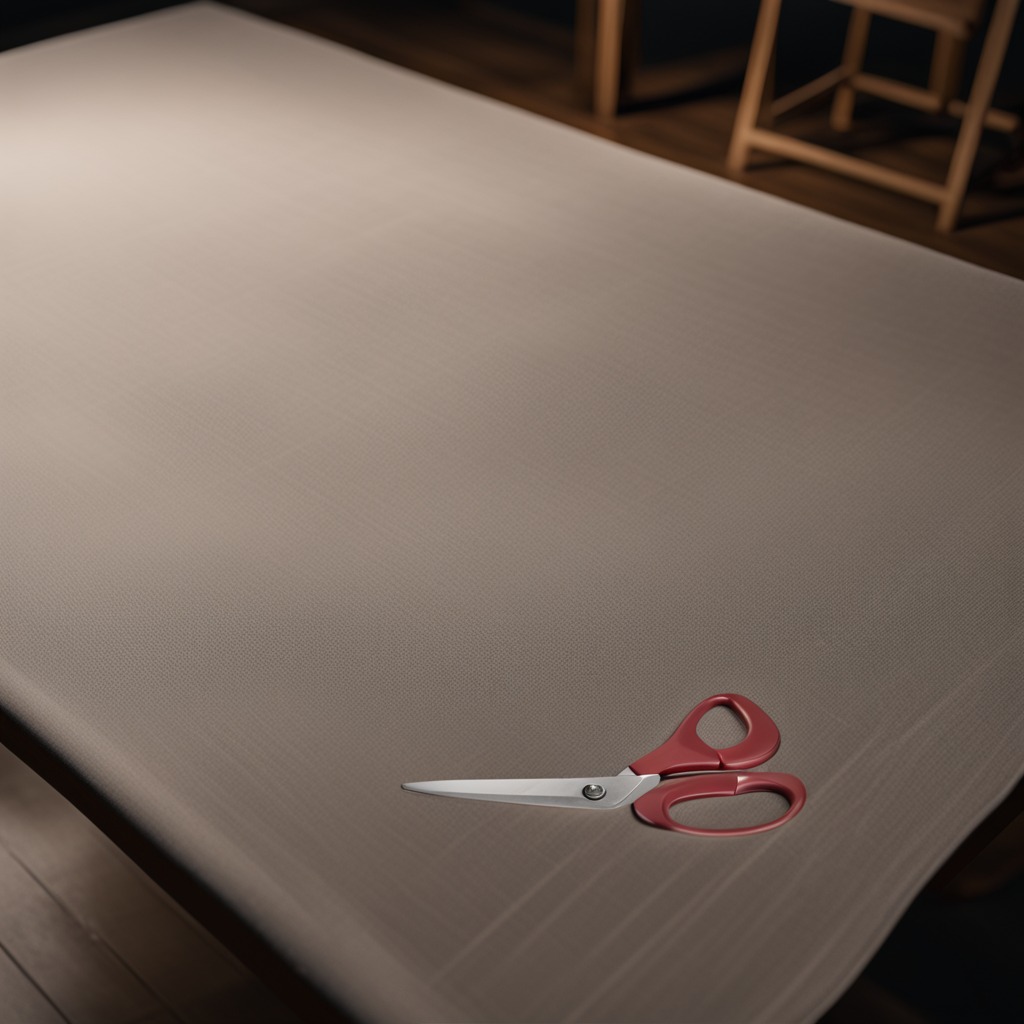
A scissor is lying on the wooden table.